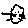
Label: cat